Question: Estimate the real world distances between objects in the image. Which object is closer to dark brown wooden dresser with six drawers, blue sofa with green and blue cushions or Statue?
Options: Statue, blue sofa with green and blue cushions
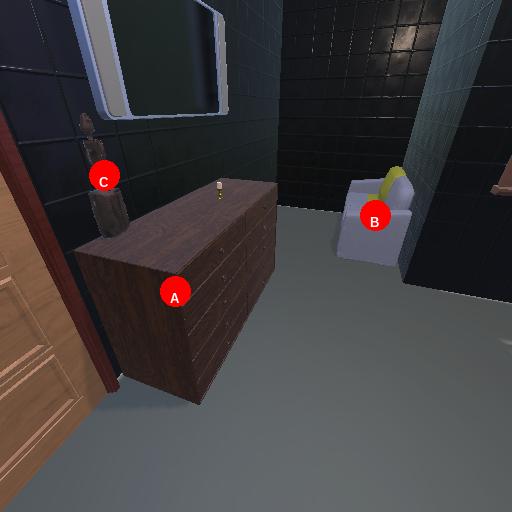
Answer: Statue